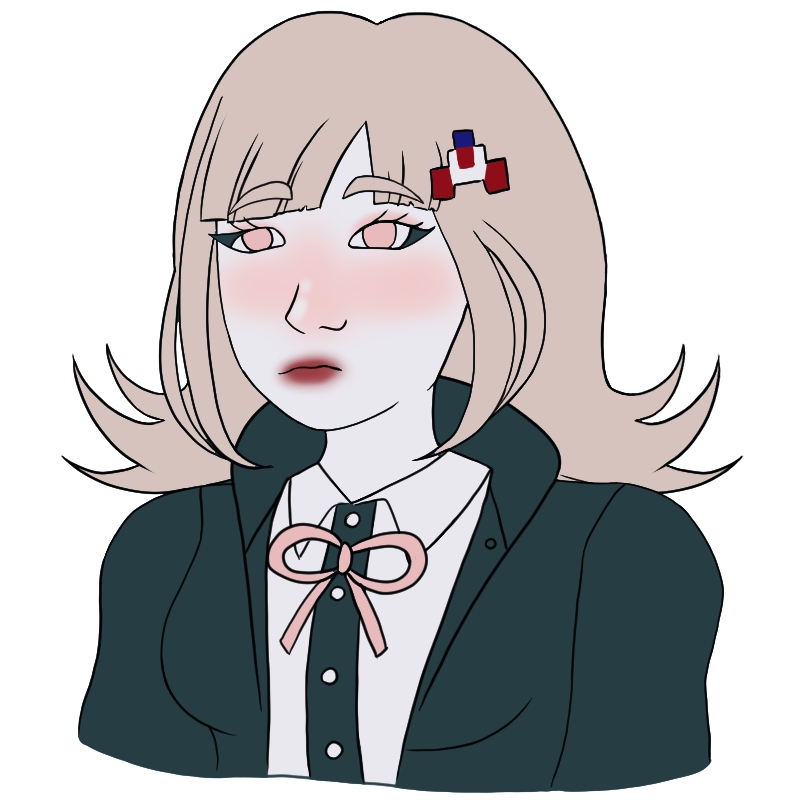
Label: 5_Doomer_Girl